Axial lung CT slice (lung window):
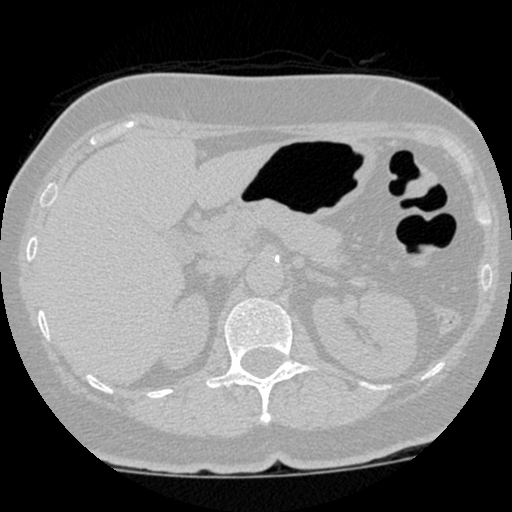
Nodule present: no